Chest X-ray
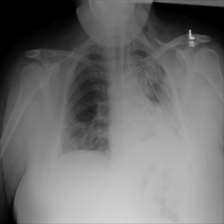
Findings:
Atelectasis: positive
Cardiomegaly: negative
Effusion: negative
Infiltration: negative
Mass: negative
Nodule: negative
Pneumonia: negative
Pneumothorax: negative
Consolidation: negative
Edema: negative
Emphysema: negative
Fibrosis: negative
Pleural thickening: negative
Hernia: negative